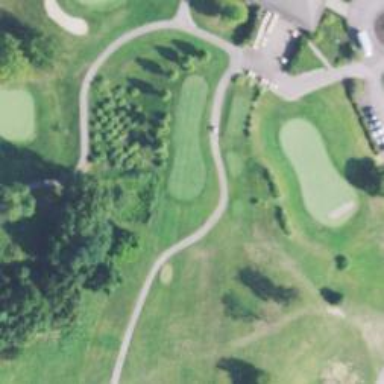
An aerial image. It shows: Service road designated as golf cart path.